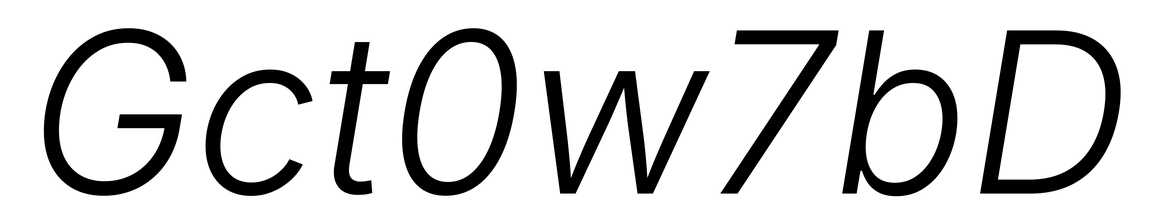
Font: Inter-Italic_Light_Italic